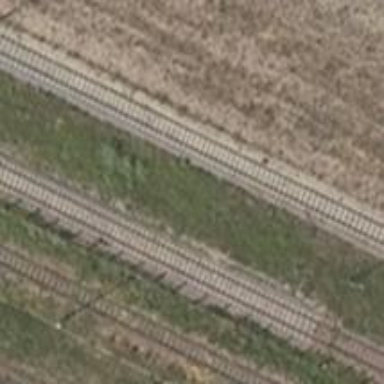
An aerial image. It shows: Railway yard in service.